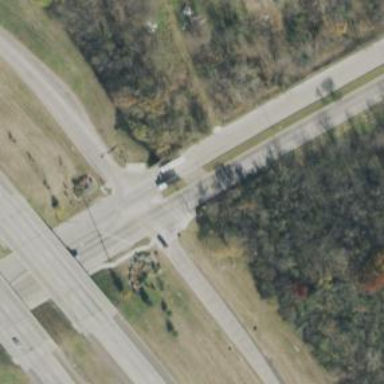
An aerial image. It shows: Secondary road.